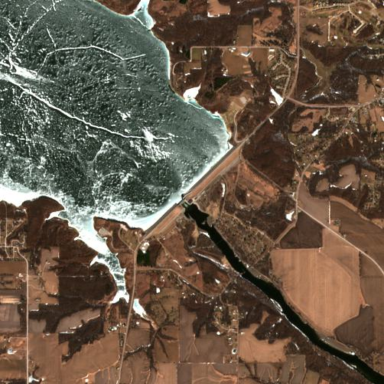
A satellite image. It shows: Dam along waterway.